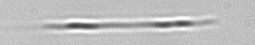
Label: Leptocylindrus